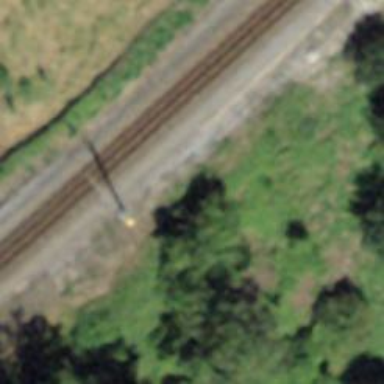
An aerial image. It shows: Catenary mast for power lines.